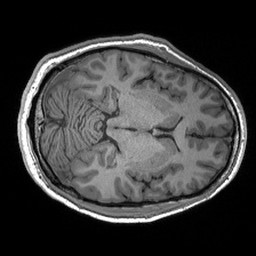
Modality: T1w
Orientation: axial
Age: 28
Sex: male
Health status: healthy
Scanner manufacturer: siemens
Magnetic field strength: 3 T
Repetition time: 2.53 s
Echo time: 0.00288 s